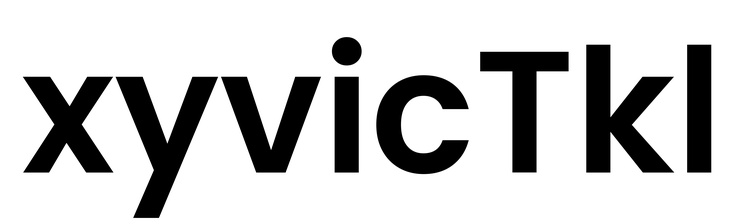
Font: Poppins-SemiBold